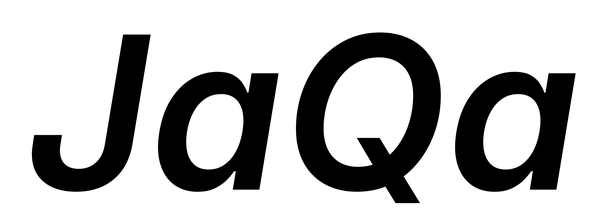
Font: Inter-Italic_SemiBold_Italic